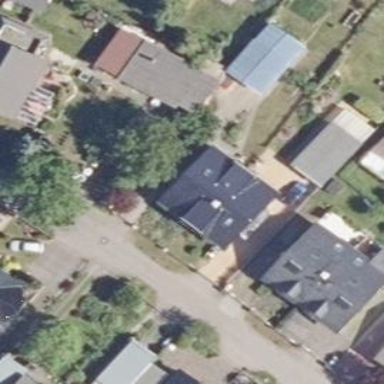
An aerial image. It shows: Semidetached house.